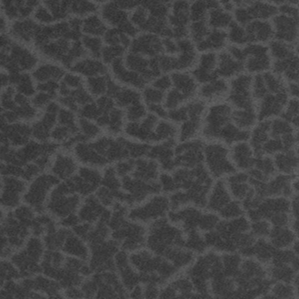
Label: frost